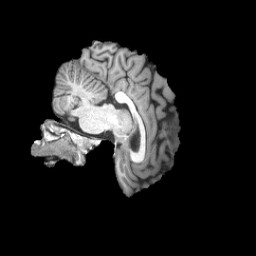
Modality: T1w
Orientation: sagittal
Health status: healthy